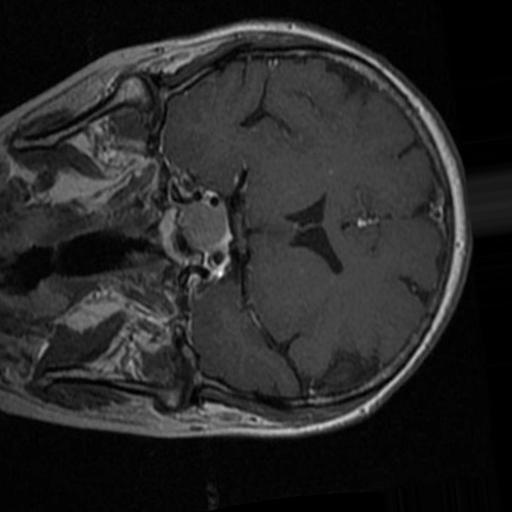
Label: brain_tumor